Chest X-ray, PA view. Patient: 56 years old, sex F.
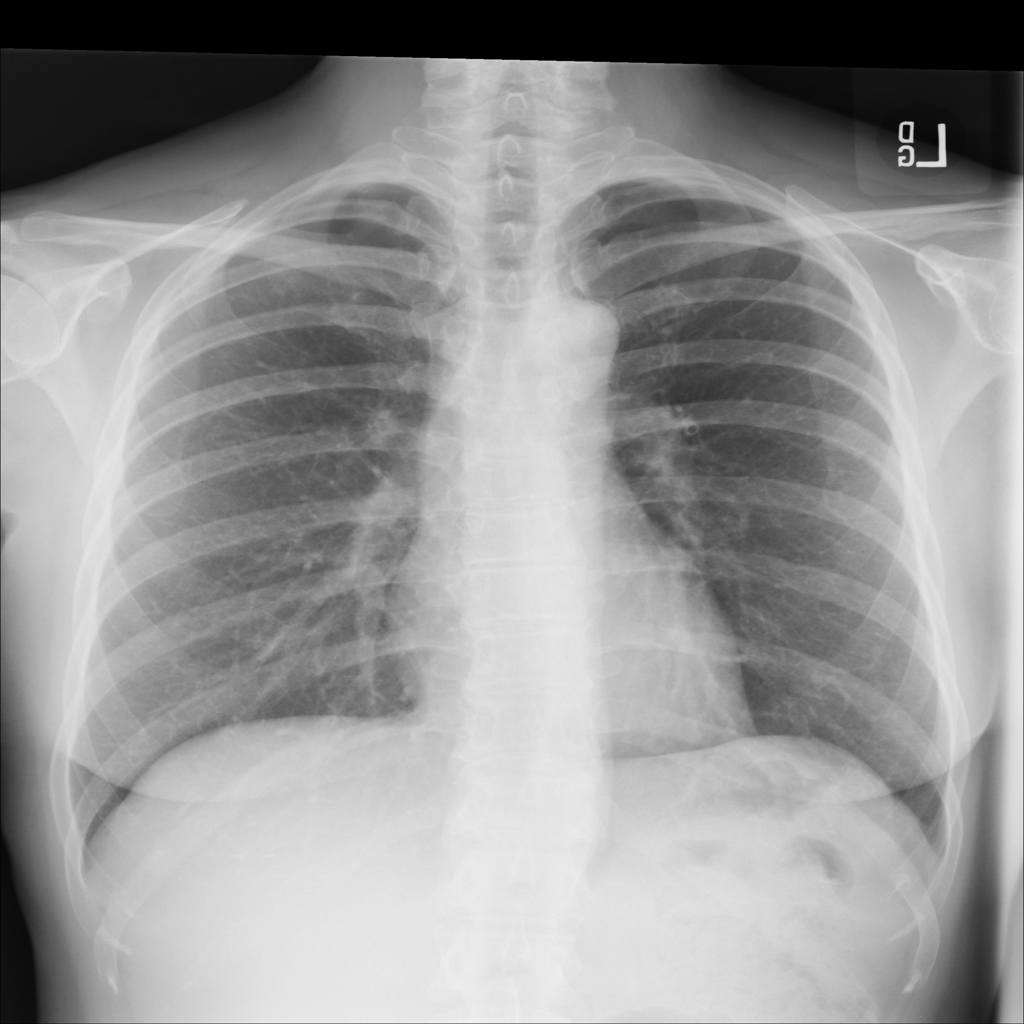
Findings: No Finding